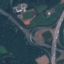
Land use / land cover: Highway